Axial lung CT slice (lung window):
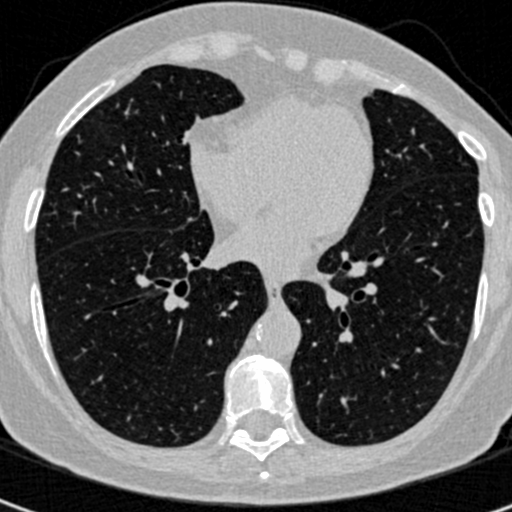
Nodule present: no